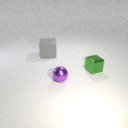
large gray rubber cube behind small green metal cube